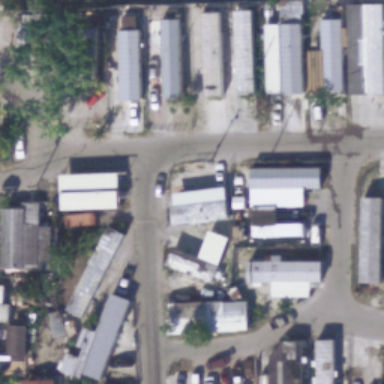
Many mobile homes arranged haphazardly in the mobile home park .